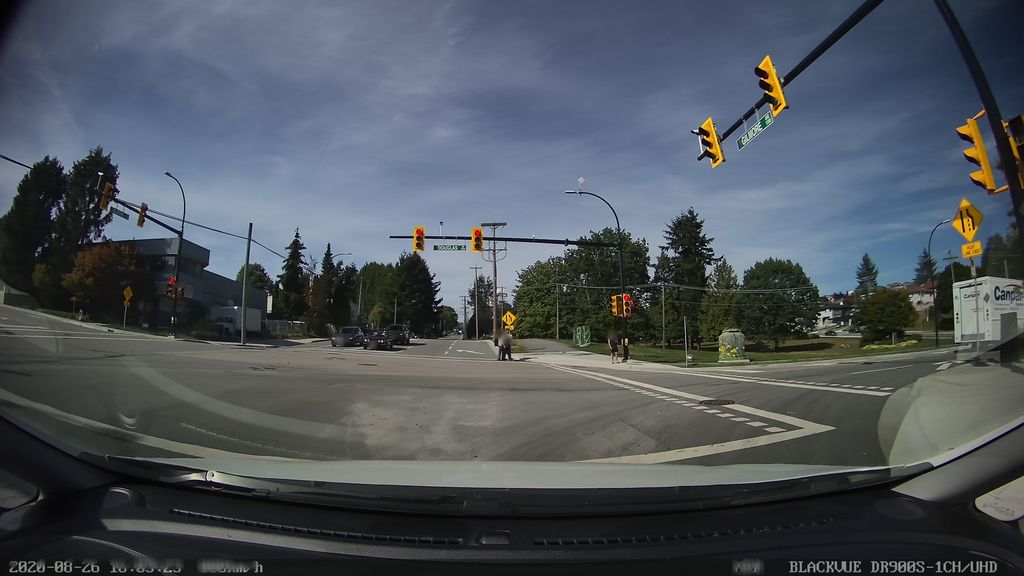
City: vancouver